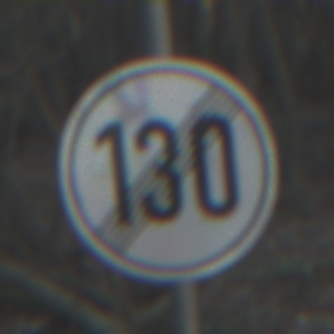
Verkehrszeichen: EndeGeschwindigkeit130
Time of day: SunriseSunset
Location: Outdoor (Nature)
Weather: Clear
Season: Winter
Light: Natural